Question: I am trying to create some rotation animations in my projects with objects.
Currently to animate the objects, I have written some tween functons which take the params as 'value from, value to, value time' and tweens the object from 'from Param' to 'to Param' and tween the objects movements in the given time. However, I am need to creating some animations which look like the following:

The objects have to be tweened in rotation around a certain side. So, if go by this algorithm, something like:
'''
for(int rotationAmount = 0;rotationAmount<=90;rotationAmount++){
glPushMatrix();
glRotatef(rotationAmount,1,0,0);
Rectangle(500,500,200,100);
glPopMatrix();
}
'''
I still don't get the required effect, since the Rectangle instead of rotating around a certain side looks like rotating around the circumfrence of some big circle and coming back. Would really welcome some suggestions here on how to achieve the above?
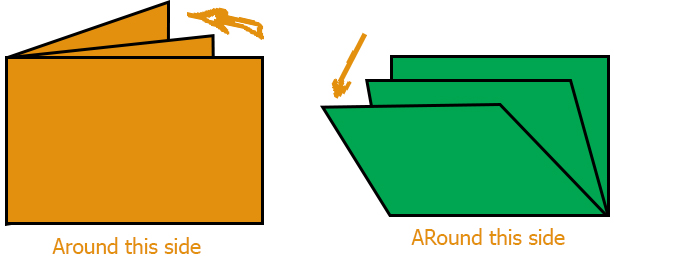
Answer: glRotatef multiplies current matrix by rotation matrix. Rotation matrix rotates around orign of coordinates. You need to transtate orign to the side of the object, perform rotation, translate back.
'''
point_type point_on_the_side;
for(int rotationAmount = 0;rotationAmount<=90;rotationAmount++){
glPushMatrix();
glTranslatef(-point_on_the_side.x, -point_on_the_side.y, -point_on_the_side.z);
glRotatef(rotationAmount,1,0,0);
glTranslatef(point_on_the_side.x, point_on_the_side.y, point_on_the_side.z);
Rectangle(500,500,200,100);
glPopMatrix();
}
'''